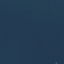
Label: SeaLake